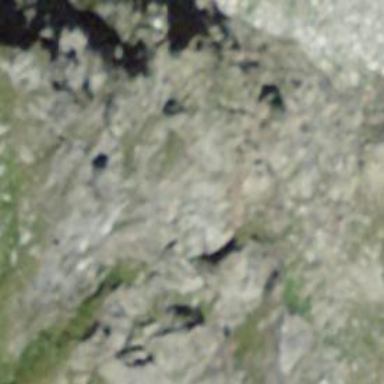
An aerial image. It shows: Natural cliff.